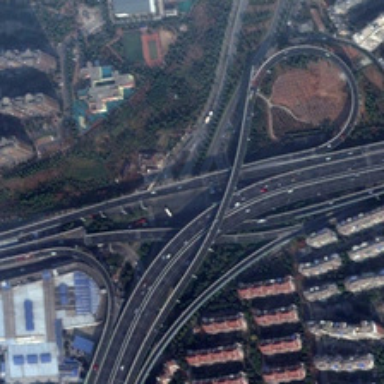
There are may buildings, many trees, and roads .